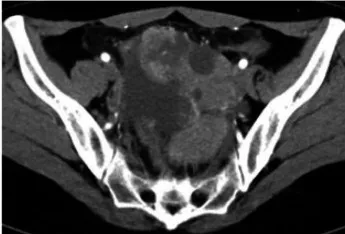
(A-D) Pelvic CT images. , contrast-enhanced CT showed a cystic solid pelvic mass with heterogeneous enhancement in the peripheral areas and a non-enhanced central area in arterial phas.
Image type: radiology (ct)